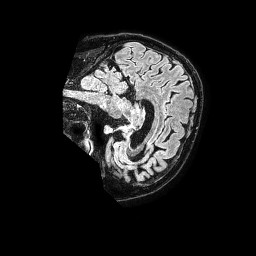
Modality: FLAIR
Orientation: sagittal
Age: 62
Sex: male
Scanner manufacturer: philips
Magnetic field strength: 1.5 T
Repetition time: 4.8 s
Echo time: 0.3 s